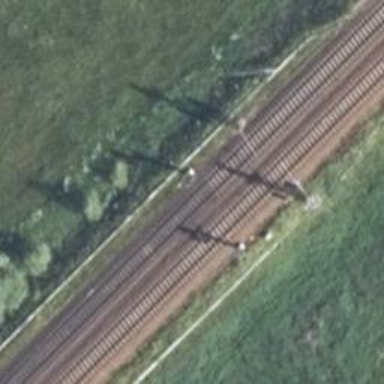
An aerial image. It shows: Railway signal.